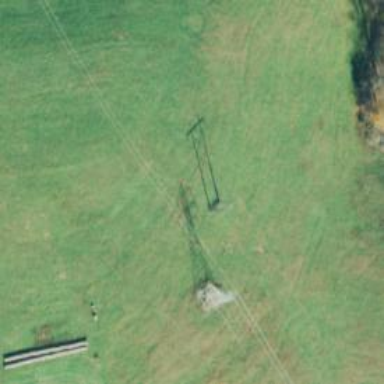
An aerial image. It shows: H-frame designed tower for power lines.